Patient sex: M
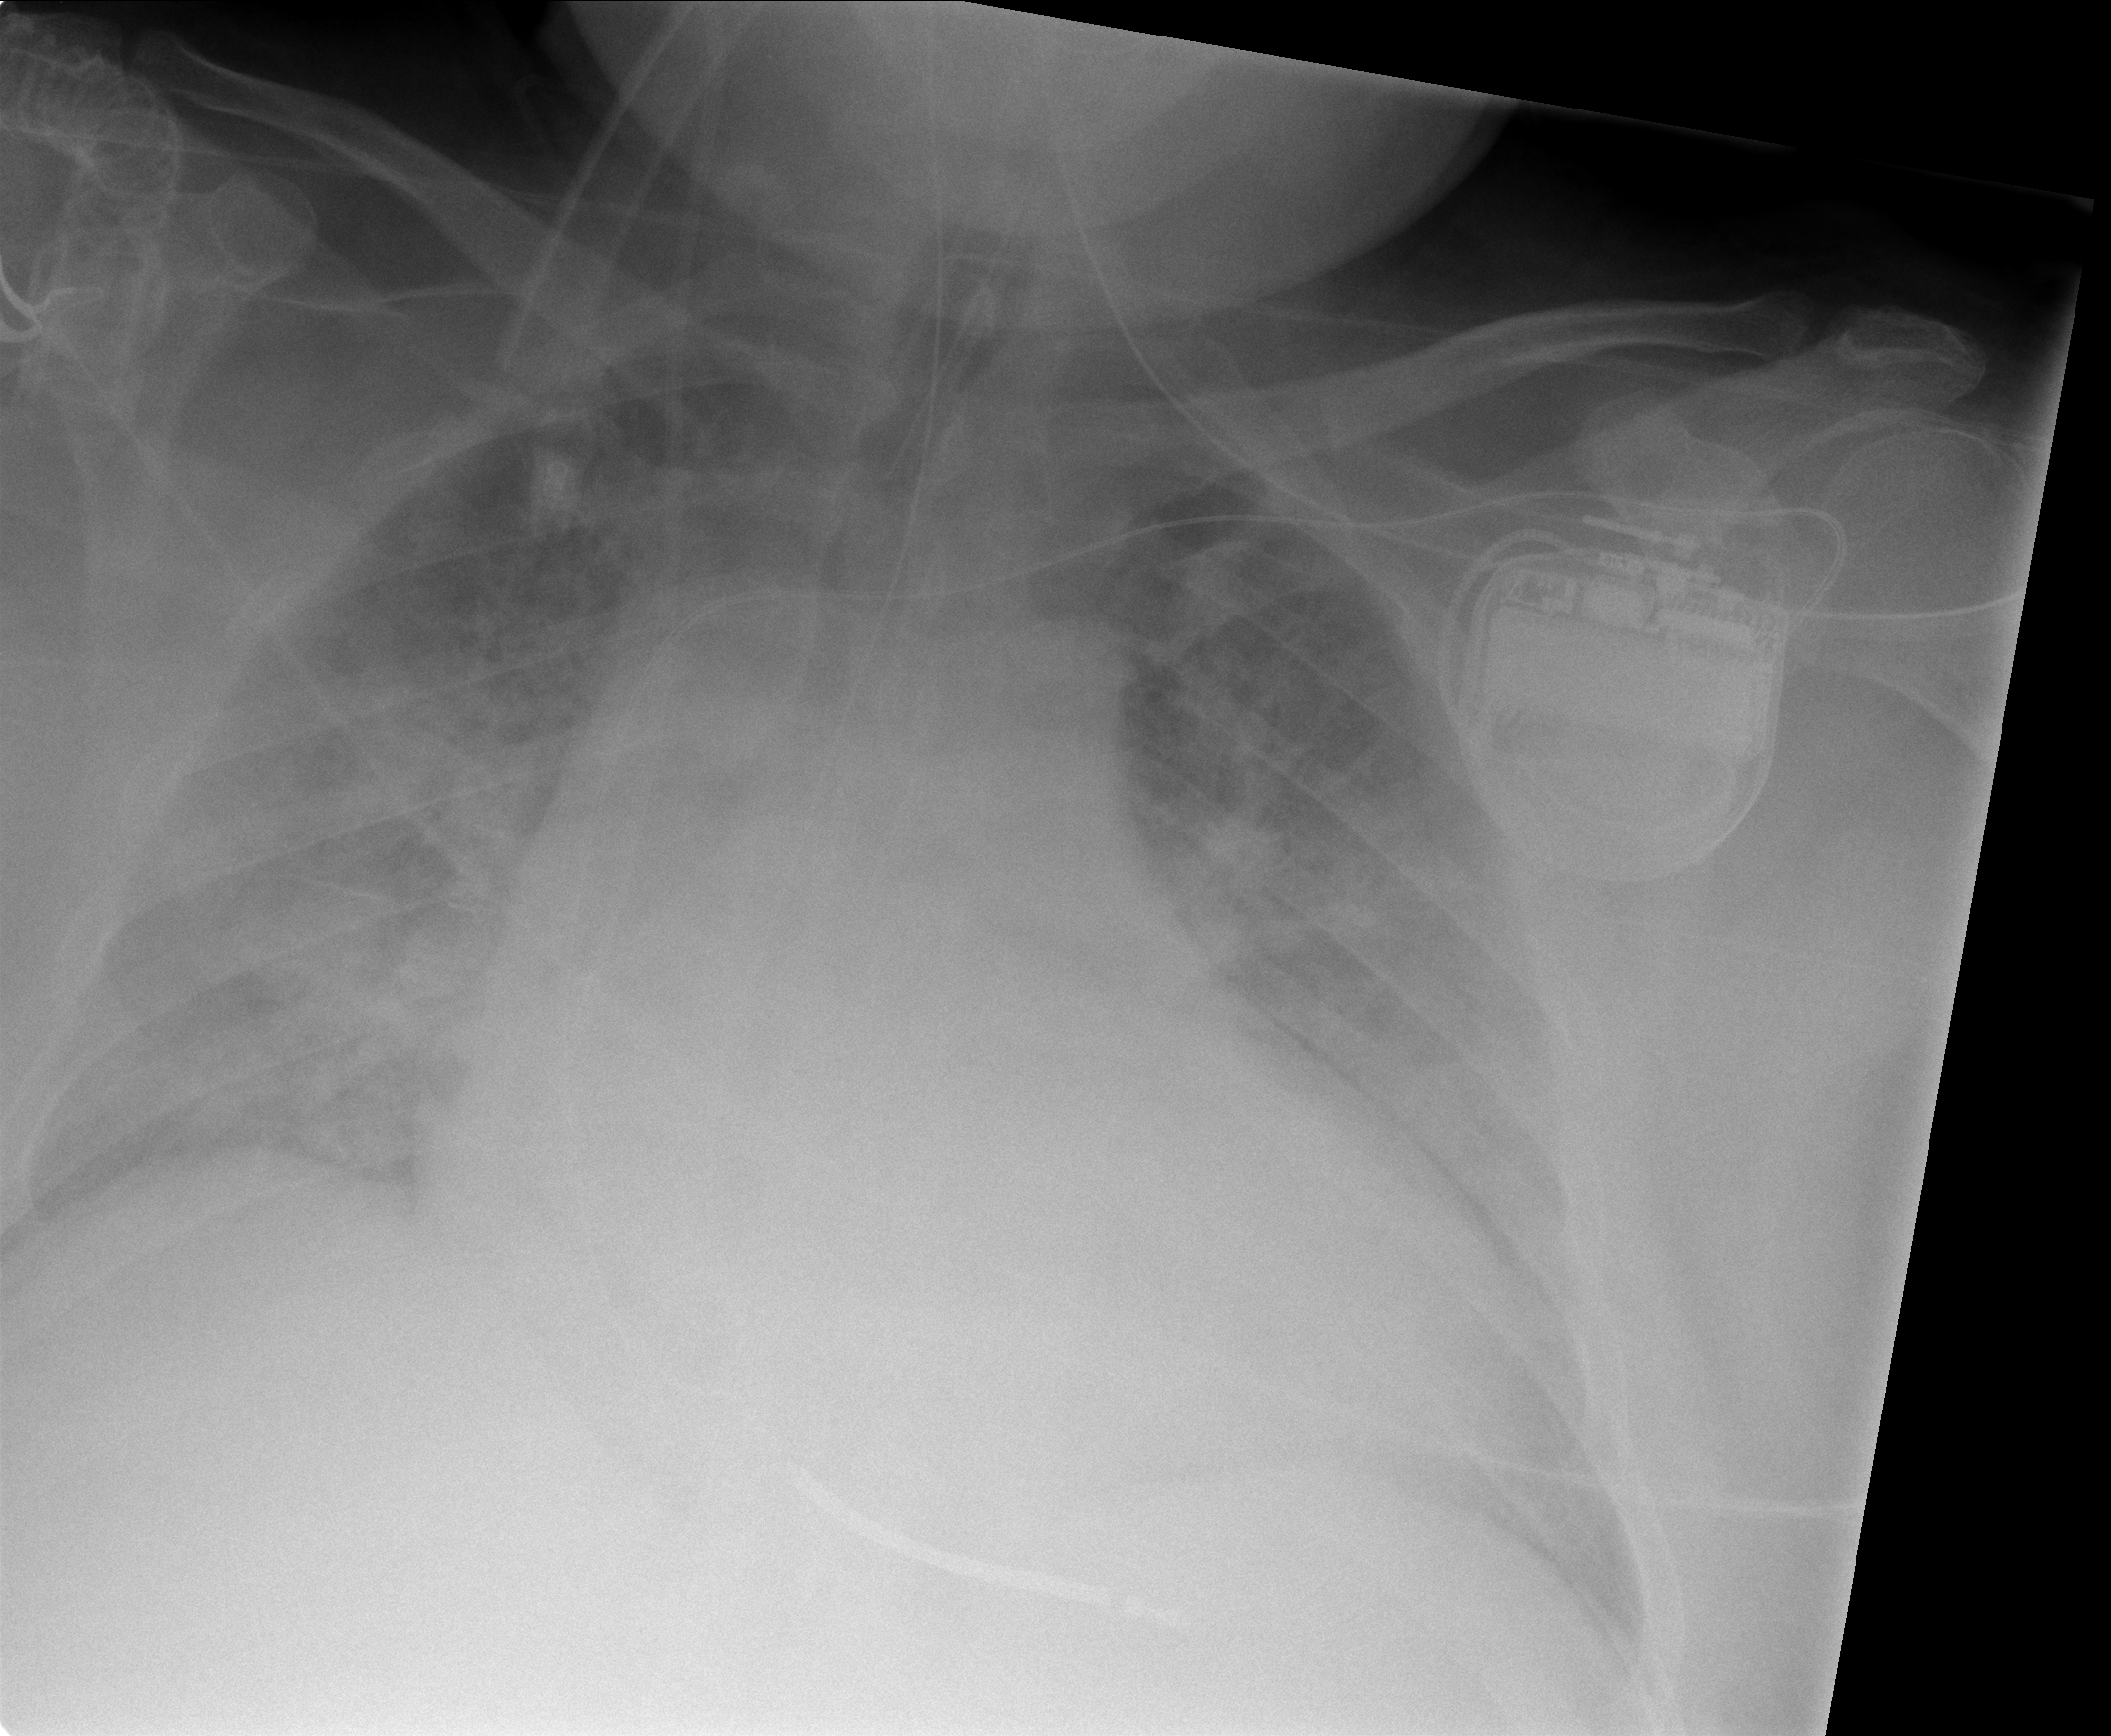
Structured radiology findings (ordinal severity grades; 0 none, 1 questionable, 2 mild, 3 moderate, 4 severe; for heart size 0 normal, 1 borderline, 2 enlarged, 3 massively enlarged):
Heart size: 3
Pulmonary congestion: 3
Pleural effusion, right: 3
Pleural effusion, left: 3
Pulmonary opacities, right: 2
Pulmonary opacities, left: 2
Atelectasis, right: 2
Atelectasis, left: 2